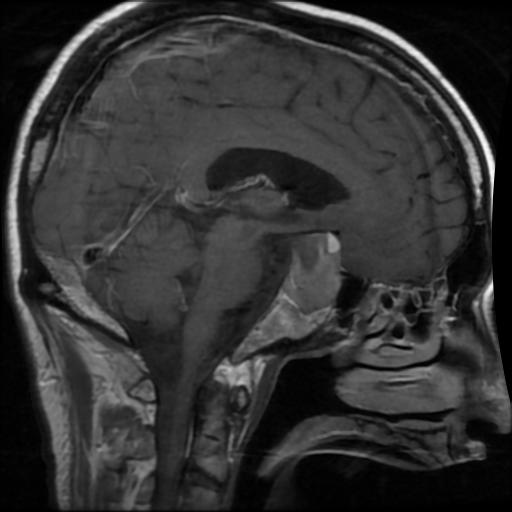
Label: pituitary